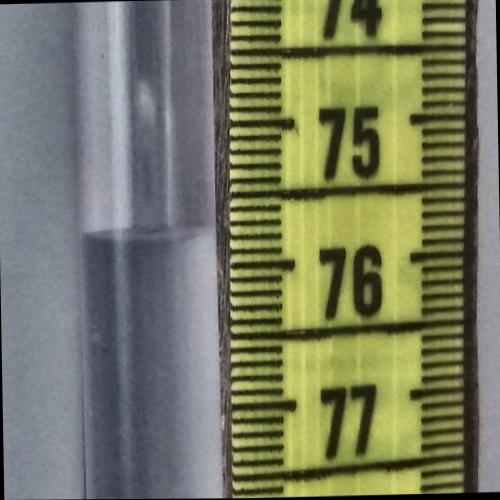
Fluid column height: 75.8 cm